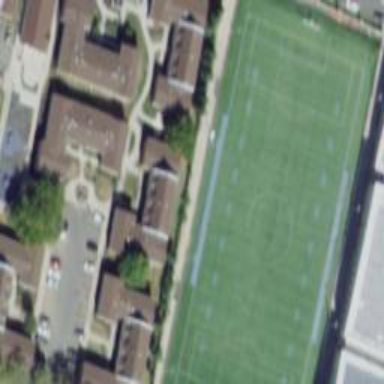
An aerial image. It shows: American football pitch.